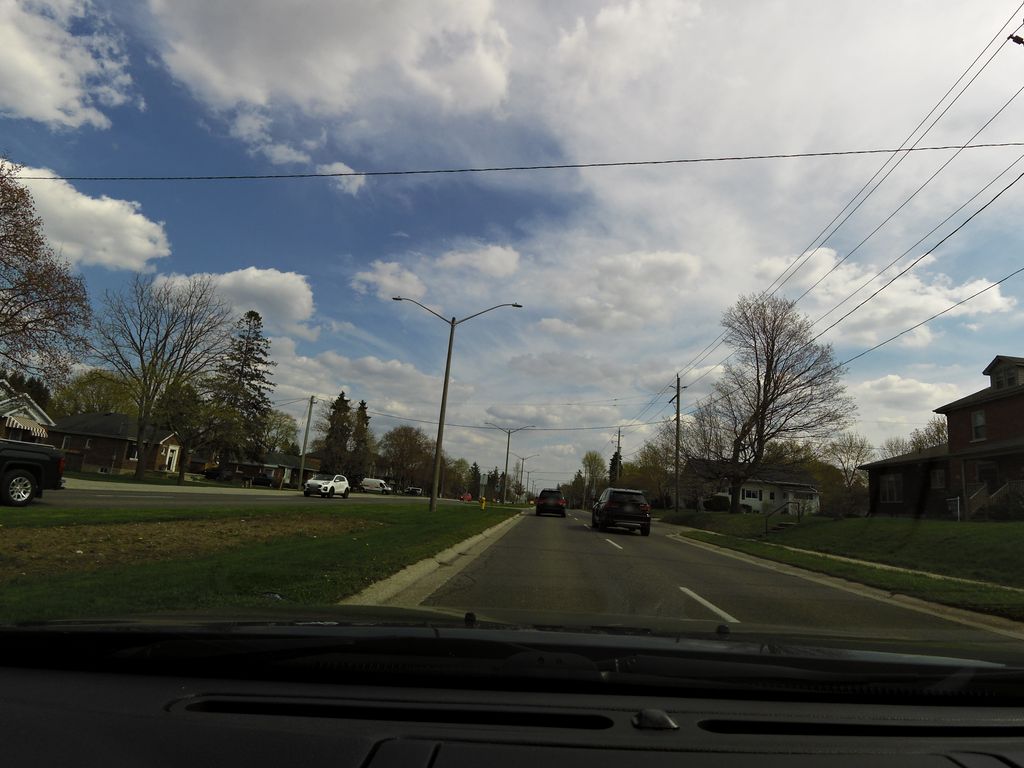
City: kitchener-waterloo